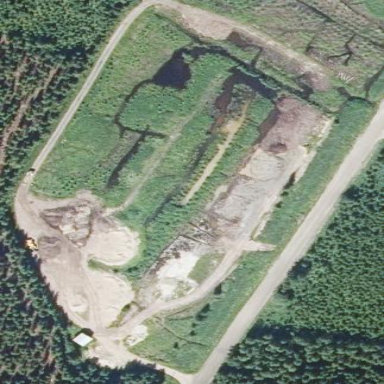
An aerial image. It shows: Quarry area.